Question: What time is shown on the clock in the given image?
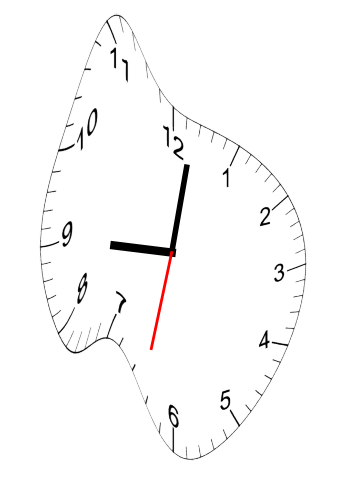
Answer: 09:01:32